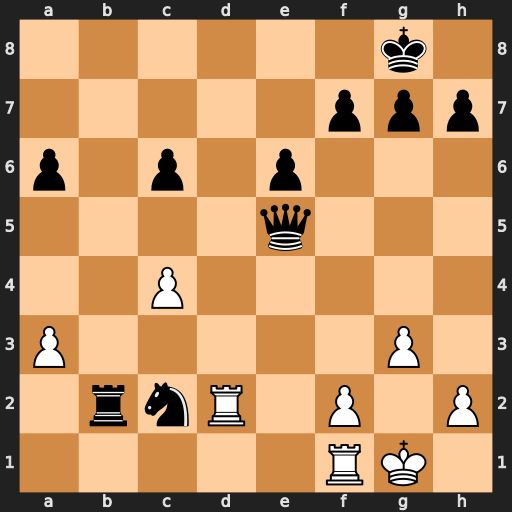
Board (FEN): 6k1/5ppp/p1p1p3/4q3/2P5/P5P1/1rnR1P1P/5RK1
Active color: w
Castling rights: -
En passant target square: -
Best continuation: Rd8#